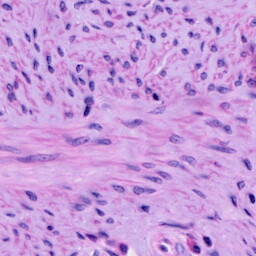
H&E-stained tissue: Cervix